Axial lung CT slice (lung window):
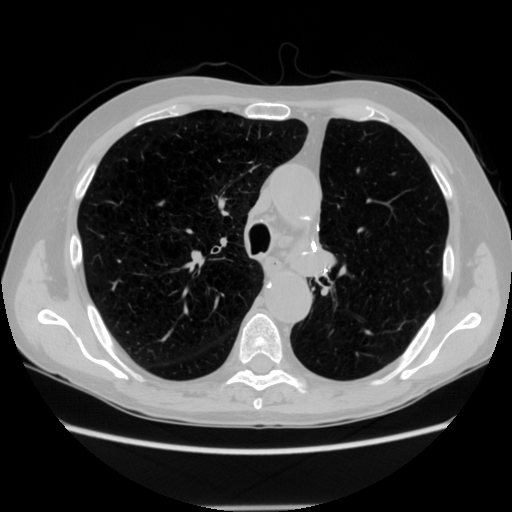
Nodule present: no